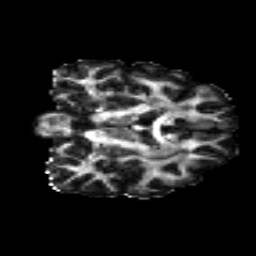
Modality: FA
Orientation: coronal
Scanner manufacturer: siemens
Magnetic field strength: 3 T
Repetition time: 4.16 s
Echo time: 0.0806 s